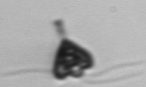
Label: Pyramimonas_longicauda